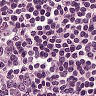
Metastatic tissue present: no